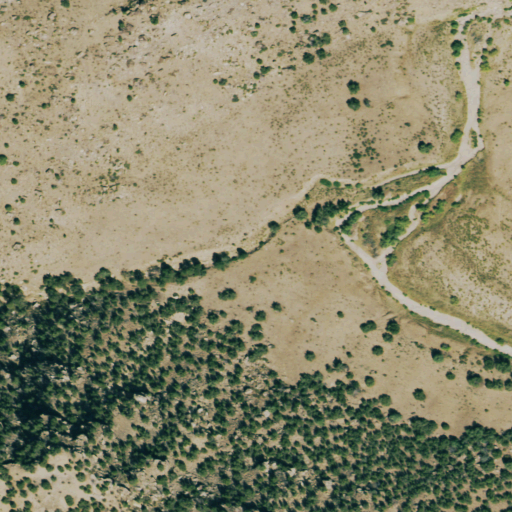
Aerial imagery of valley in Colorado named Pine Canyon containing grassland, shrub, and evergreen forest